Field crop: tomato
Growth stage: 1
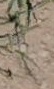
Species: cyperus